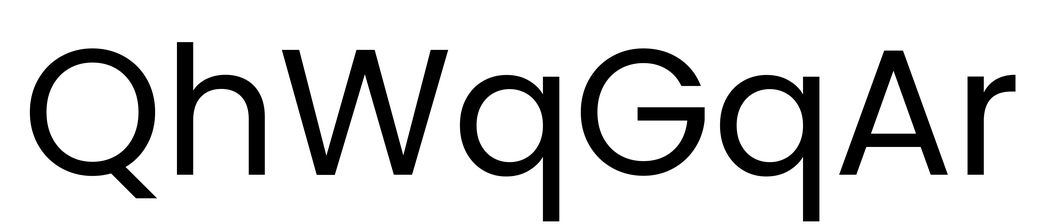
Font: Poppins-Regular